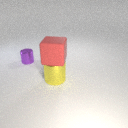
large red rubber cube above large yellow metal cylinder